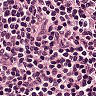
Metastatic tissue present: no